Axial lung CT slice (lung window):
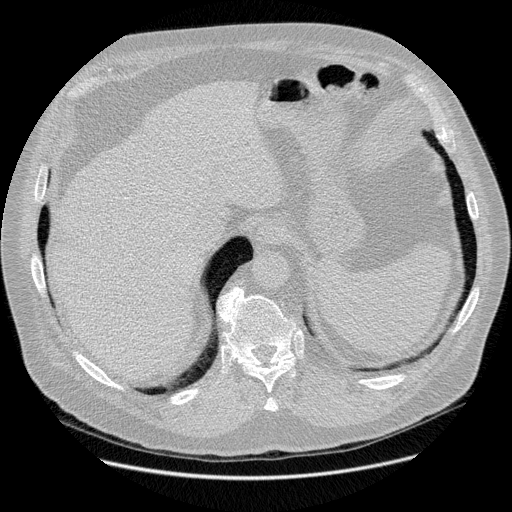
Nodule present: no